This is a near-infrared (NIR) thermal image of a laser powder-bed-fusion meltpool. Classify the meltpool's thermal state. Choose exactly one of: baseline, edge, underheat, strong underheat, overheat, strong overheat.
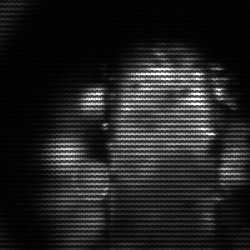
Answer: strong underheat